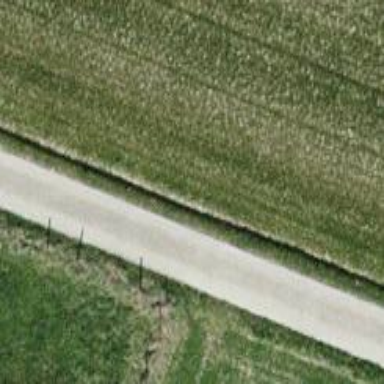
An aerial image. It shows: Well-maintained track road with grade 1 tracktype.